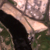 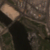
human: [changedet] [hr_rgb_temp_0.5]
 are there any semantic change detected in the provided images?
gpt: The green area on the right side of the river appears bigger.